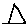
Label: triangle